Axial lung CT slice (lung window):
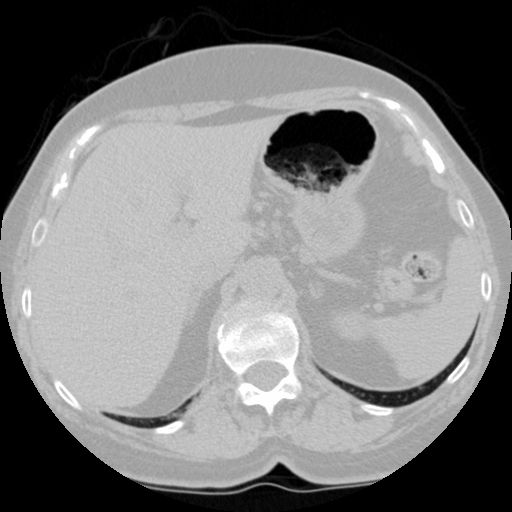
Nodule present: no